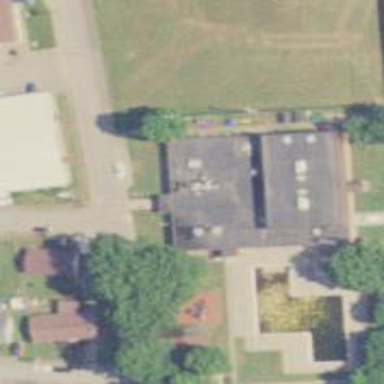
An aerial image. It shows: Community center building.